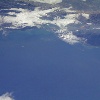
Label: water